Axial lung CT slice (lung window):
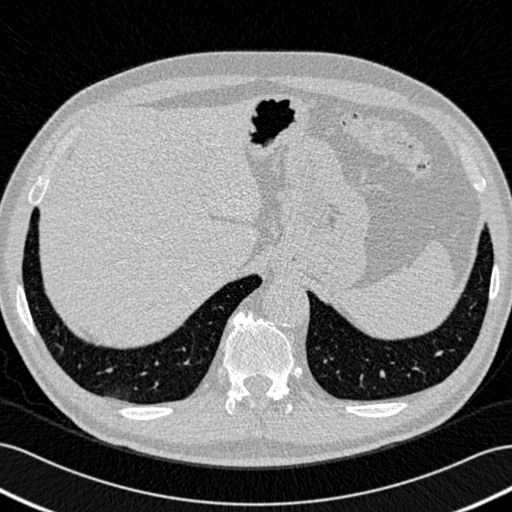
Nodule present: no